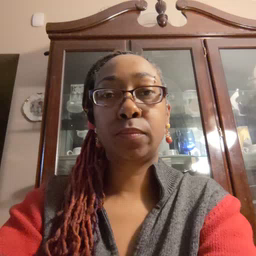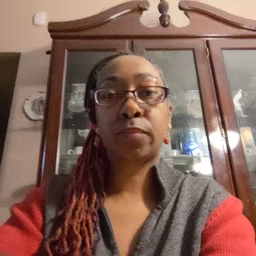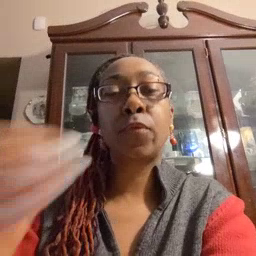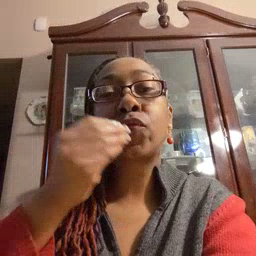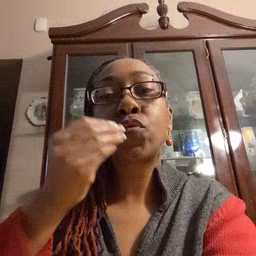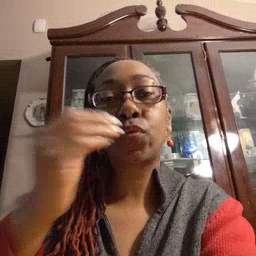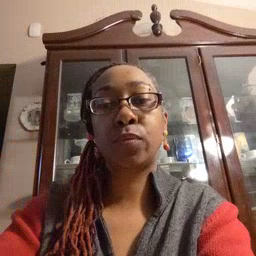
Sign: food